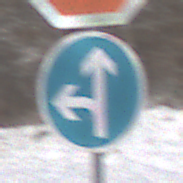
Verkehrszeichen: VorgeschriebeneFahrtrichtungGeradeausOderLinks
Zusatzzeichen oben: Stop
Umgebung: Outdoor, Nature
Tageszeit: MorningAfternoon
Wetter: PartlyCloudy
Licht: Natural
Jahreszeit: Winter
Kontrast: HighContrast